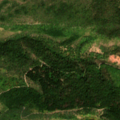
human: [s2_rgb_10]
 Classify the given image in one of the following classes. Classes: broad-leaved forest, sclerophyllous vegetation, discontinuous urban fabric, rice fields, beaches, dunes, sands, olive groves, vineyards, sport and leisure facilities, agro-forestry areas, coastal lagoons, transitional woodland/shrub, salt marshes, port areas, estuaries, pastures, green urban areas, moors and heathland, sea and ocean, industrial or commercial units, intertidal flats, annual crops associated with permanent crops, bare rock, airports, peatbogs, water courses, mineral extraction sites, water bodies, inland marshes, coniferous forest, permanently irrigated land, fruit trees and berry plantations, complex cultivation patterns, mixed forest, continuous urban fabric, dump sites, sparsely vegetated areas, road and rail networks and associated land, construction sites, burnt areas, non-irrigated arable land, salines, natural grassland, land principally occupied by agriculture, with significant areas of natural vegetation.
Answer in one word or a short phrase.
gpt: broad-leaved forest, mixed forest, natural grassland, transitional woodland/shrub